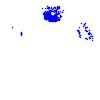
Particle: electron